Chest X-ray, PA view. Patient: 57 years old, sex M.
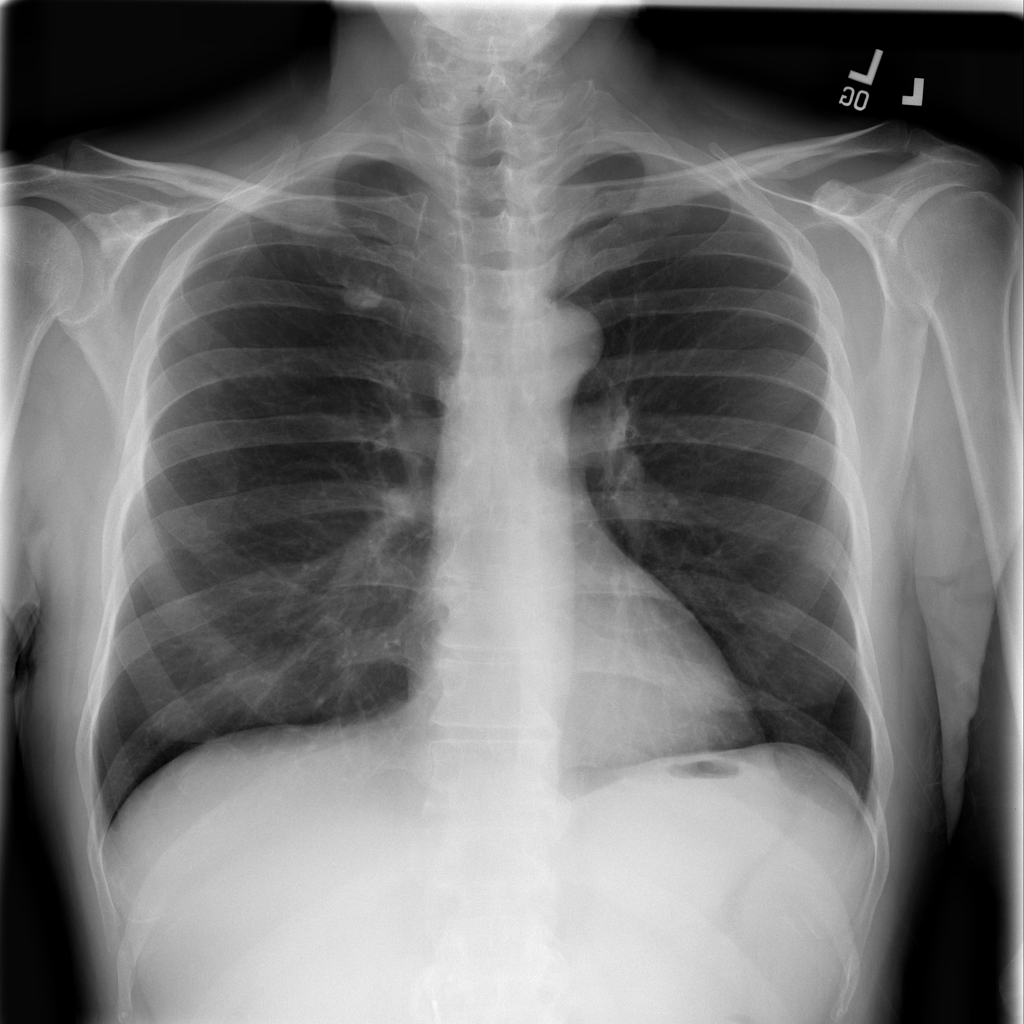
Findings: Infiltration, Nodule